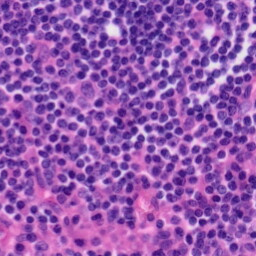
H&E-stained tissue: Tonsil